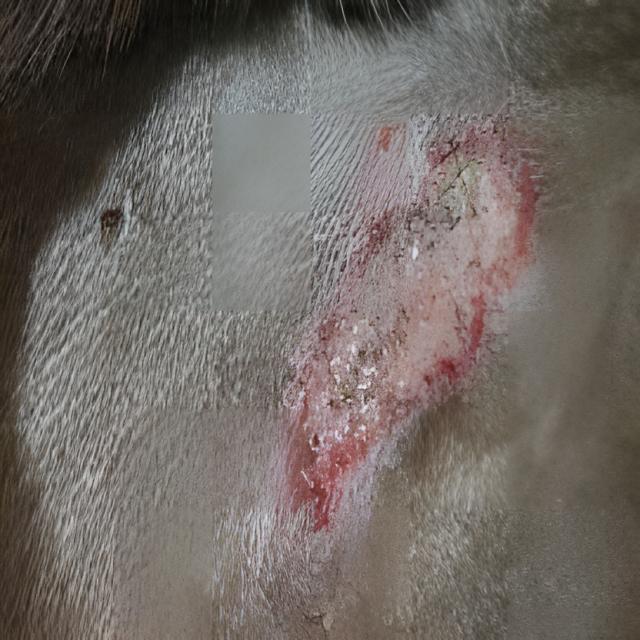
Canine ringworm (Dermatophytosis) — fungal infection caused by Microsporum or Trichophyton. Presents with circular alopecia, scaling, crusting, and broken hairs.